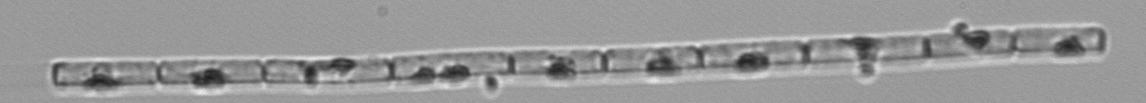
Label: Guinardia_delicatula